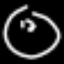
Label: clock